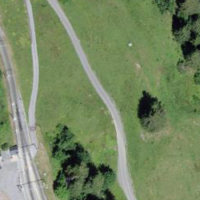
EUNIS habitat code: 23
Species observed at this site:
Dactylorhiza maculata
Campanula latifolia
Tussilago farfara